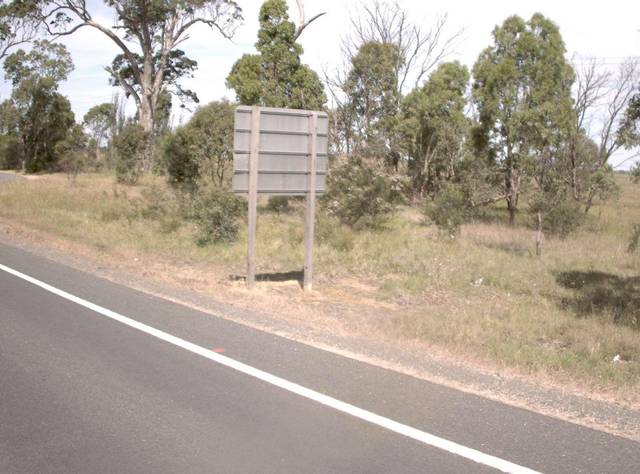
Region: Australia
Coordinates: -37.847, 147.57